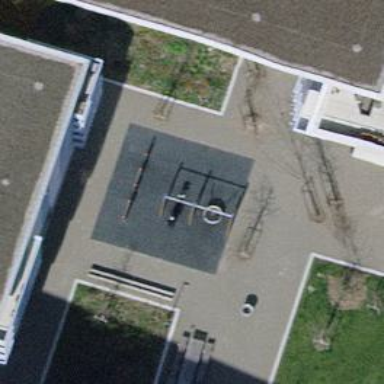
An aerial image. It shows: Playground featuring climbing frame.